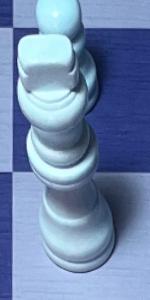
Label: King_White